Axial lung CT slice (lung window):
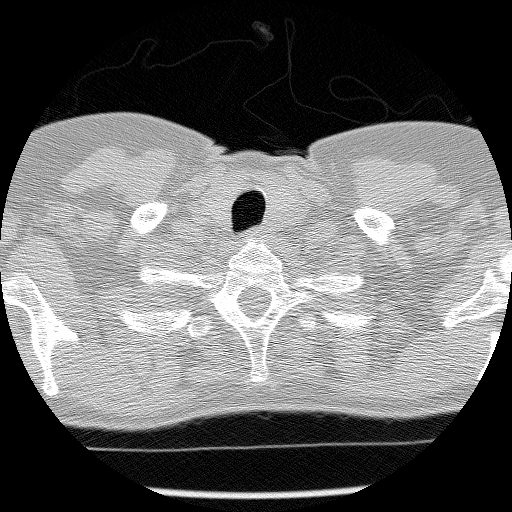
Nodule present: no